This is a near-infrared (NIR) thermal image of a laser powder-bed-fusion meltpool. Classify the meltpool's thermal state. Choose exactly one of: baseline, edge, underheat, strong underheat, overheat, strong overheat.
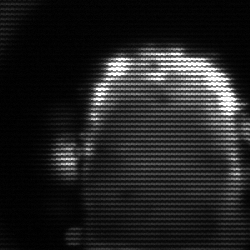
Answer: baseline